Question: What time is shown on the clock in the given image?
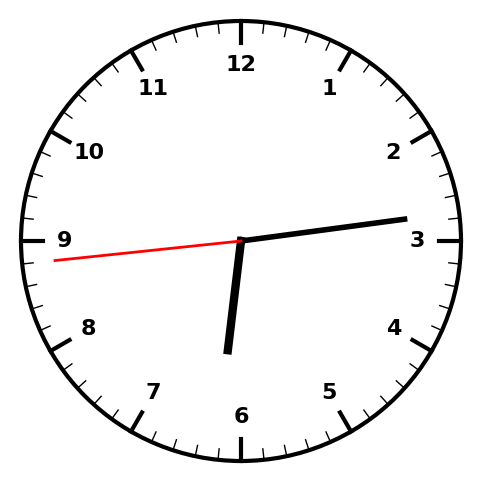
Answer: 06:13:44